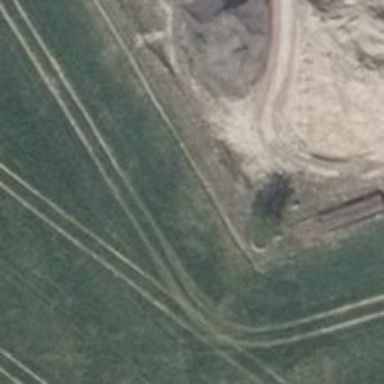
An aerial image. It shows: Railway switch.